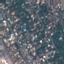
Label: Residential